Current action and preconditions to check: trajectory_clear

Your task: For each precondition in the list above, predict whether it will hold at this action.

Consider the current scene as observed from the mobile robot's camera, and analyze the predicted future states of all dynamic agents (e.g., people, animals, vehicles, or any moving entities) within the NEXT SECOND.

IMPORTANT: Only answer "very likely" if you are absolutely certain—based on strong, clear evidence—that a dynamic agent will violate the precondition in the predicted future state. Do NOT answer "very likely" for unlikely, ambiguous, or low-probability risks.

Ask yourself for each precondition: Is there a high probability, with clear and convincing evidence, that the predicted future states of any dynamic agent will interfere with the predicted future state of the currently executing action within the NEXT SECOND, causing that precondition to fail?

Assess the risk level based on these predictions. Use "likely" or "very likely" if motions create a clear risk of interference.

Use "neutral" or "improbable" if agents are nearby but their predicted paths are clearly diverging or non-conflicting.

Failure Risk Categories: "very improbable", "improbable", "neutral", "likely", "very likely"

Answer Format: Output ONLY the probability_of_failure value from these categories: "very improbable", "improbable", "neutral", "likely", "very likely"

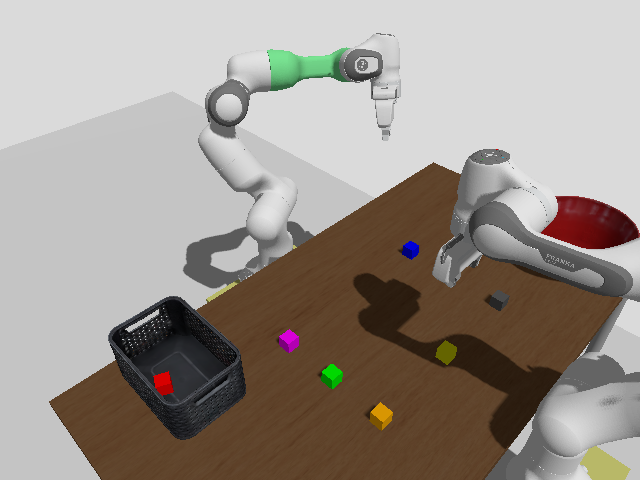

Answer: very improbable